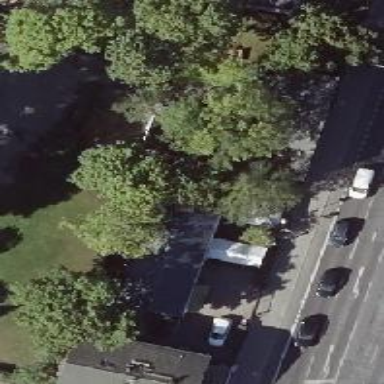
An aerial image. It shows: Pub.